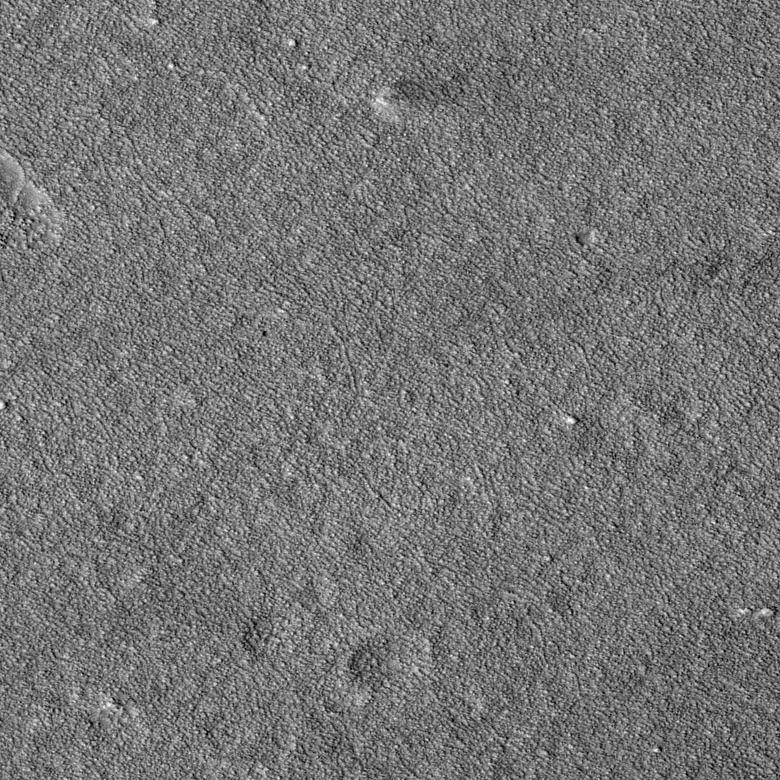
Label: dustdevil